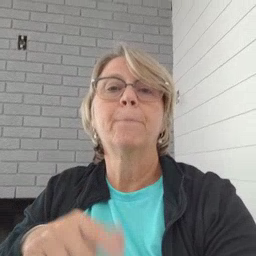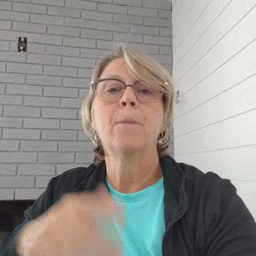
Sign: mom